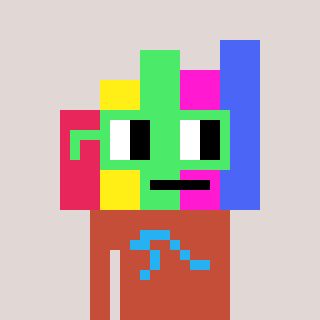
a pixel art character with square light green glasses, a bar chart-shaped head and a rust-colored body on a warm background